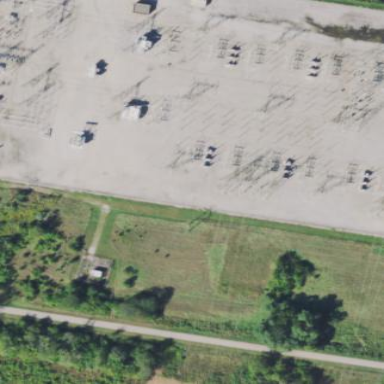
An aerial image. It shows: Power substation with transmission level designation. It is enclosed by fence.